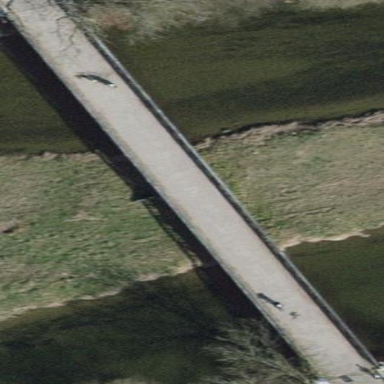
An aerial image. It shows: Truss bridge constructed as man-made structure.